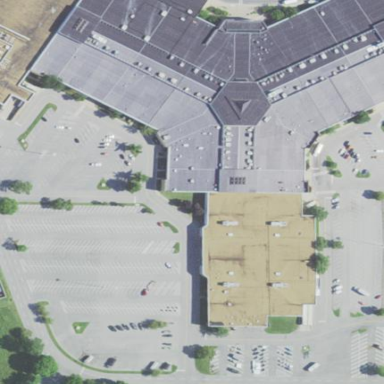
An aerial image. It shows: Mall building.